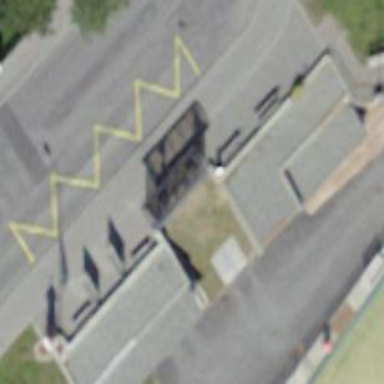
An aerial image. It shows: Bus stop with sheltered platform for public transport.